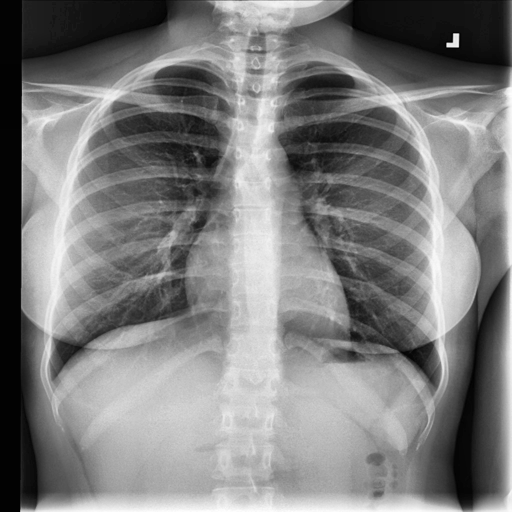
Finding: NORMAL